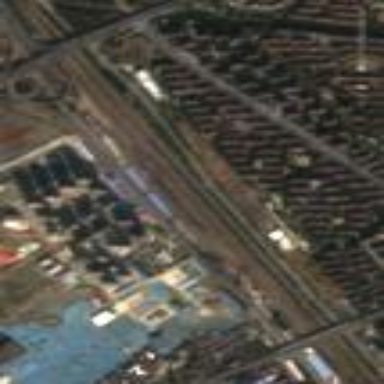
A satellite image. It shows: Railway yard.